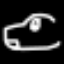
Label: frog